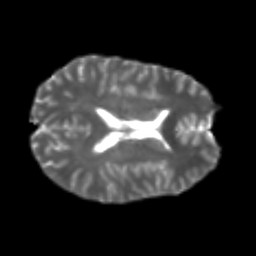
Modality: T2w
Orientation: axial
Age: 21
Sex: male
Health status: healthy
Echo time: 0.074 s